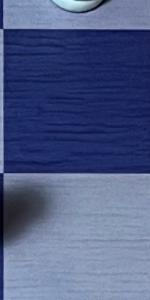
Label: Empty